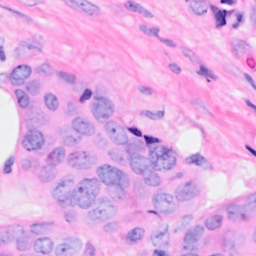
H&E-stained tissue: Breast